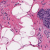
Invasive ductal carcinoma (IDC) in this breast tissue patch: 0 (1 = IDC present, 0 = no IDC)